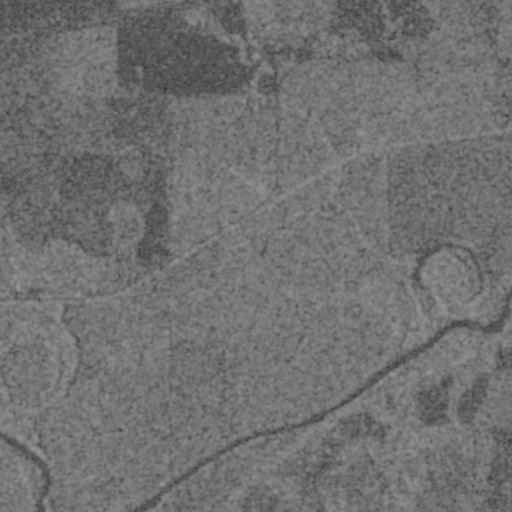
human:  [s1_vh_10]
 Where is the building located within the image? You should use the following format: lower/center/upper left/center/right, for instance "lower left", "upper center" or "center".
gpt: The building is located in the center left of the image.
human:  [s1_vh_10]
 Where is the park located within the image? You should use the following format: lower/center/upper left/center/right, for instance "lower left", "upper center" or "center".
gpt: There is no park in the image.

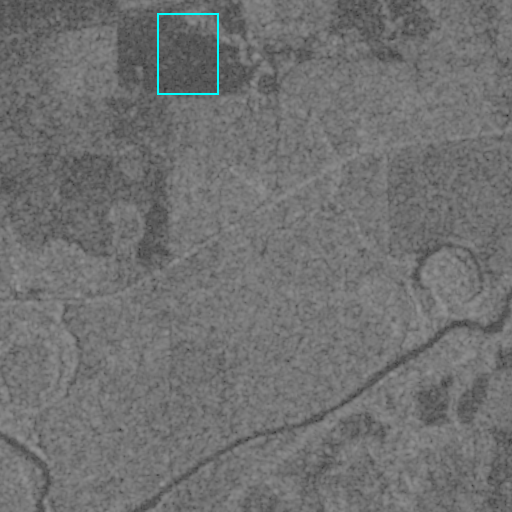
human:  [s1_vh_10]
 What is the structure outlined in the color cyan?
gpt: The structure outlined in cyan is a crop field.
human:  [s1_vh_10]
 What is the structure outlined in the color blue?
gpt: There is no blue outline.